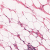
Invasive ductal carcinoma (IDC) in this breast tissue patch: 0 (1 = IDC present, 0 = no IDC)